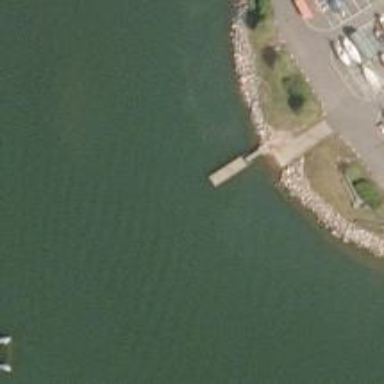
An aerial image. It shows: Man-made pier.